Question: I have a Virtual Network created on Azure and i need to establish a Site-to-site VPN connection with it.
I found this <URL>, but it only describes creating a VPN connection at a time of Virutual network creation, and I need it for a already created network.
I looked for a checkbox for that network, but couldn't find it.
I also have to mention that my Gateway Type is Dynamic Routing. I have Cisco ASA 5525, so as far as I understood it has to be Static.
Also on a Dashboard where it has to show a VPN status on Client side it's saying "A root certificate has not been uploaded."

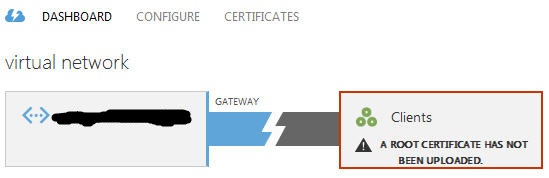
Answer: If an option for site-to-site VPN does not show up follow these steps to troubleshoot:
1. Have you created a point-to-site VPN before? If yes, please delete the VPN gateway.
2. In addition, please define a local network by clicking New in the manament portal and selecting Network Service>Virtual Network>Add local network.
3. Then please uncheck the point-to-site connectivity and check the site-to-site connectivity. After that, recreate a static VPN gateway.